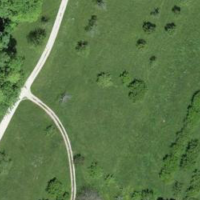
EUNIS habitat code: 25
Species observed at this site:
Hypericum hirsutum